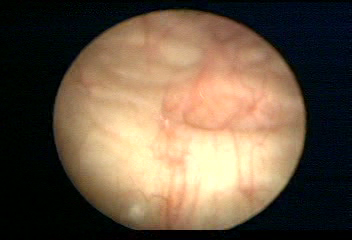
Modality: WLC
Class: Normal mucosa
Bladder cancer association: No